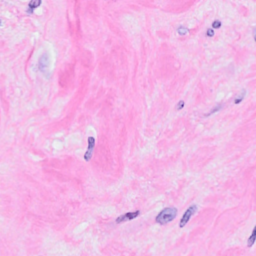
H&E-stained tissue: Breast